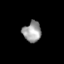
Tissue: skin
Cell type: Epithelial cells
Senescence score: 0.284
Nuclear area (px): 365
Mean DAPI intensity: 155.463